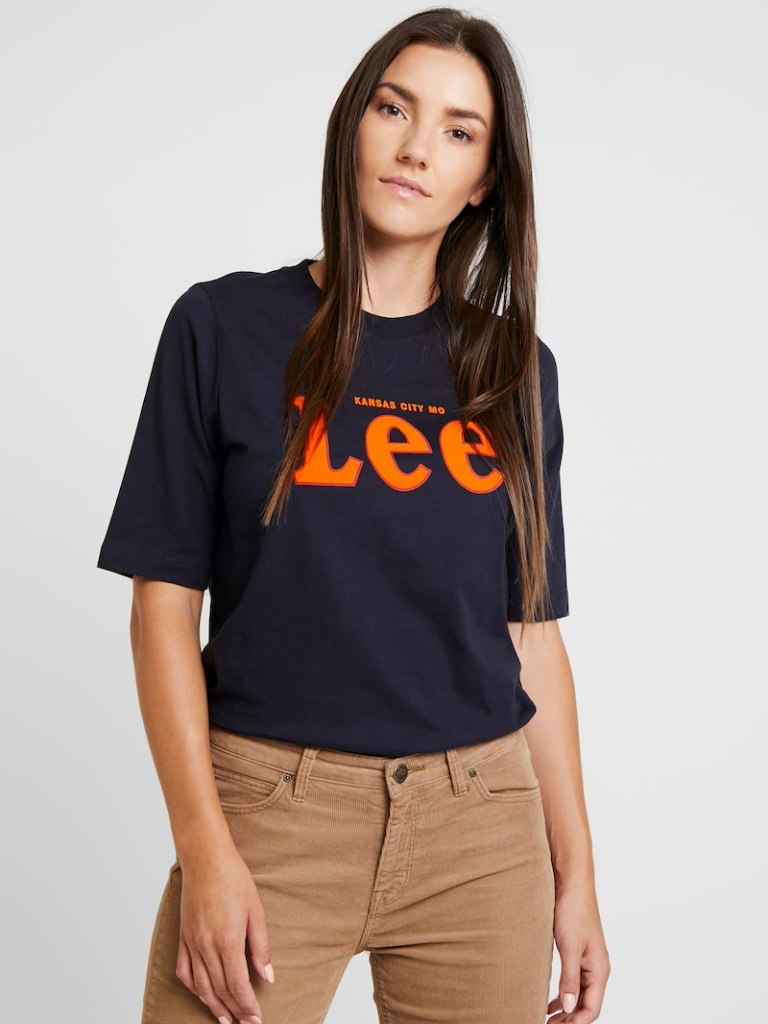
cotton loose short sleeve waist length Fully Tucked in crew t-shirt